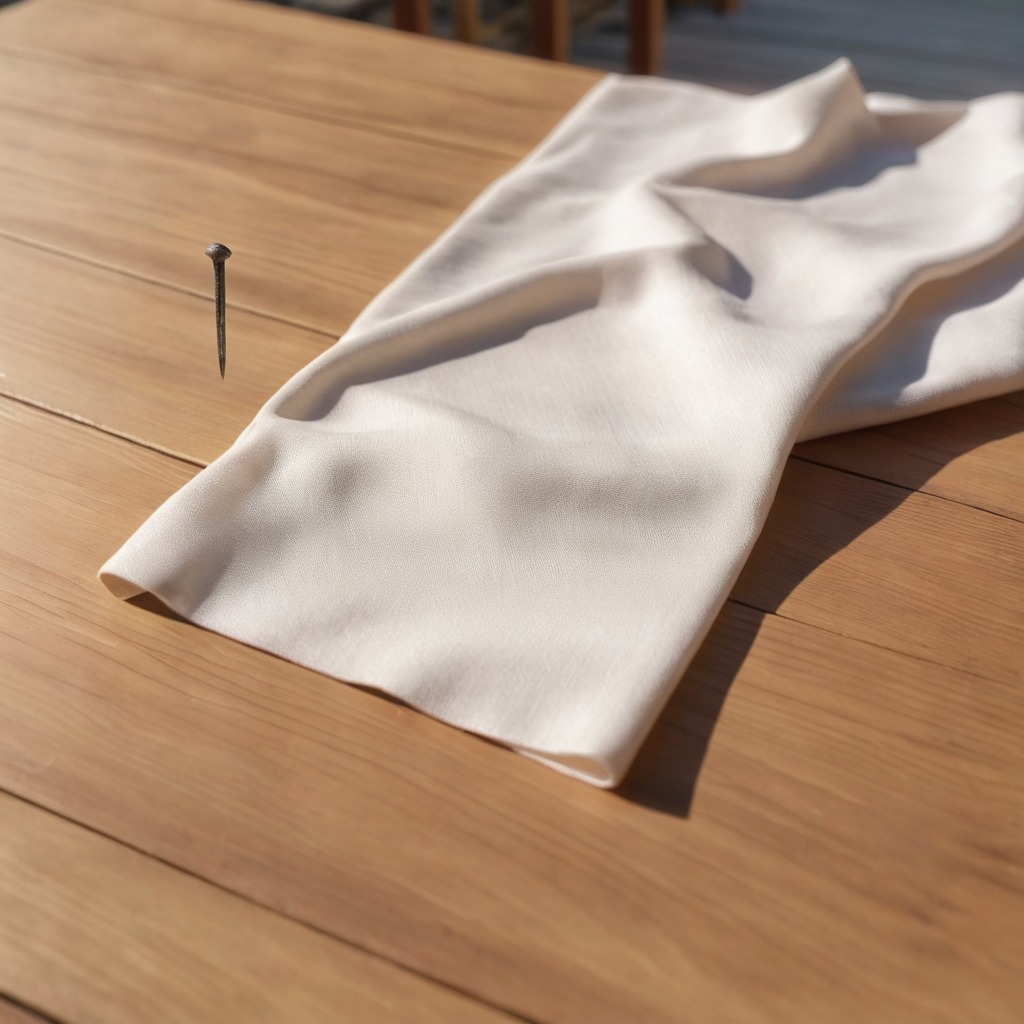
A iron nail lying on a wooden table in an outdoor workshop during daytime bright natural light soft shadows worn but beneath the cloth